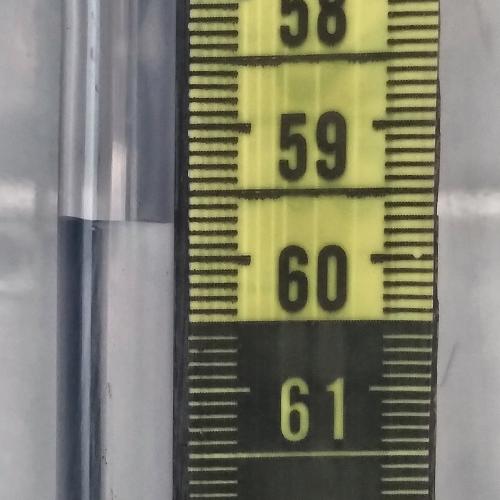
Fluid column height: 59.7 cm